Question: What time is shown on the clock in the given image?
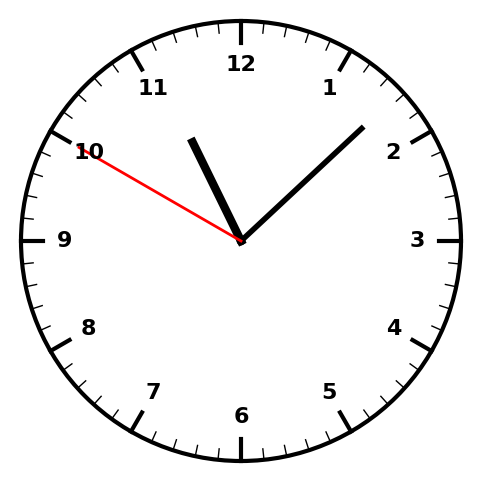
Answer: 11:07:50